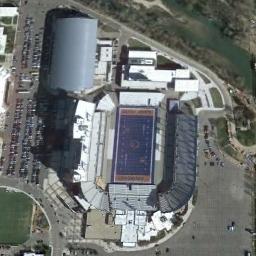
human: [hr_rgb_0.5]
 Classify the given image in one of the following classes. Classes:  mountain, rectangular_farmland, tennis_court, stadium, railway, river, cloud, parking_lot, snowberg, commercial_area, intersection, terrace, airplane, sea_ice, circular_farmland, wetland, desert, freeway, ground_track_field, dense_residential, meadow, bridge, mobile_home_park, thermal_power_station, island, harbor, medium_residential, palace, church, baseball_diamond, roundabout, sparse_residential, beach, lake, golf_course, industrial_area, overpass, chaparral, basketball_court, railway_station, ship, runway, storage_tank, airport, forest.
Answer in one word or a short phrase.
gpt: stadium